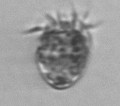
Label: Ciliophora